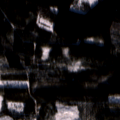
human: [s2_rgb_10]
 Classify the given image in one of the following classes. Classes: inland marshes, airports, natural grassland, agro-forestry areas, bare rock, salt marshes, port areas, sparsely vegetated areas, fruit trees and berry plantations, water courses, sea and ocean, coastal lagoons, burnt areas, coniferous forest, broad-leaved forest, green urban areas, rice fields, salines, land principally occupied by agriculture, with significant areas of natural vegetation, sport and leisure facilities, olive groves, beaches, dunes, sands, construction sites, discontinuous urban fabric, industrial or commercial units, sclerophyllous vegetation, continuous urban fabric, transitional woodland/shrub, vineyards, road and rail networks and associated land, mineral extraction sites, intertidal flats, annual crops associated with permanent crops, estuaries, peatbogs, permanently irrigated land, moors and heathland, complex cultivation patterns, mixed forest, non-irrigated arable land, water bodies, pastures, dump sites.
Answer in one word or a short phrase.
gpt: coniferous forest, mixed forest, transitional woodland/shrub